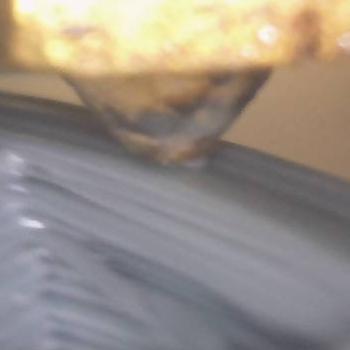
Flow rate: 224%